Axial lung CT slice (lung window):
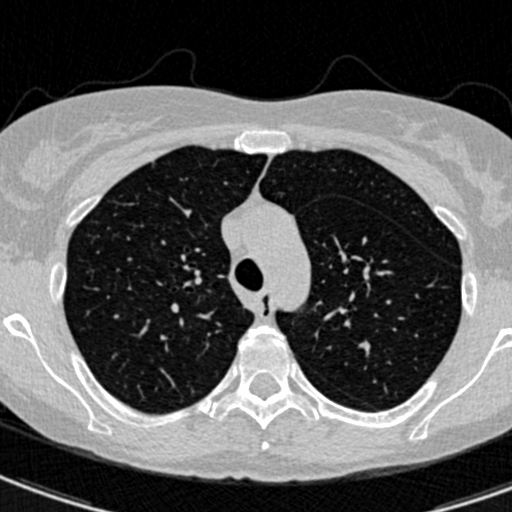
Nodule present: no